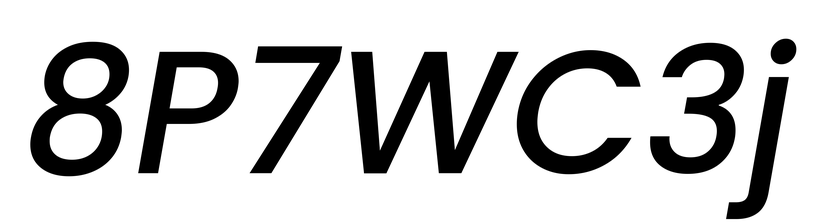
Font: Poppins-MediumItalic